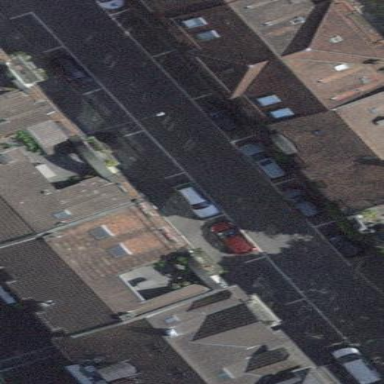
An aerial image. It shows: Parking lane area.